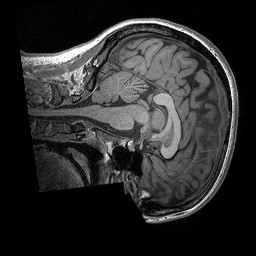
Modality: T1w
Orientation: sagittal
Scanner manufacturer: siemens
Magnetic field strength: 3 T
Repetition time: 2.3 s
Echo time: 0.00298 s